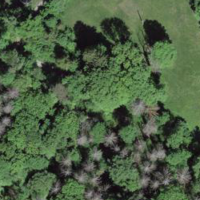
EUNIS habitat code: 44
Species observed at this site:
Neottia nidus-avis